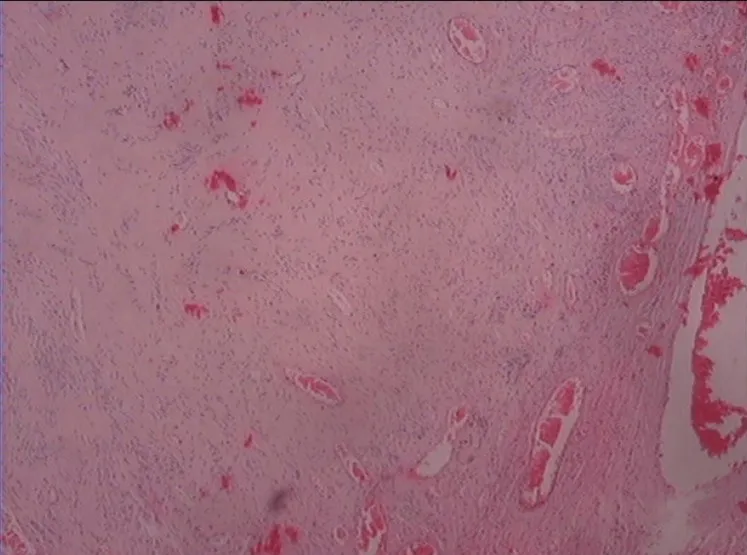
Histological image of twisted pedunculated subserosal uterine leiomyoma. A subcellular leiomyomatous tumor without atypia and mitoses, with collagen deposition and with dilated congested vessels as a result of torsion is depicted.
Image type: pathology (h&e)